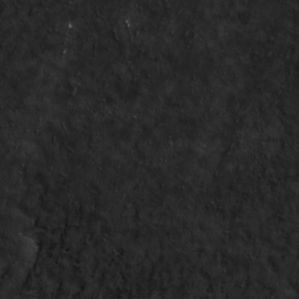
Label: non_frost